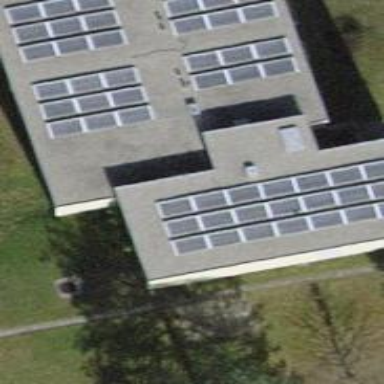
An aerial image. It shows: Apartment building with flat roof.